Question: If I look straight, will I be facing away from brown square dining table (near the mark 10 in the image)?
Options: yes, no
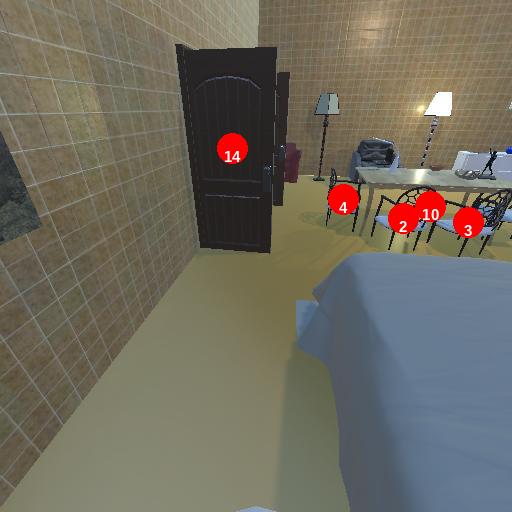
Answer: yes